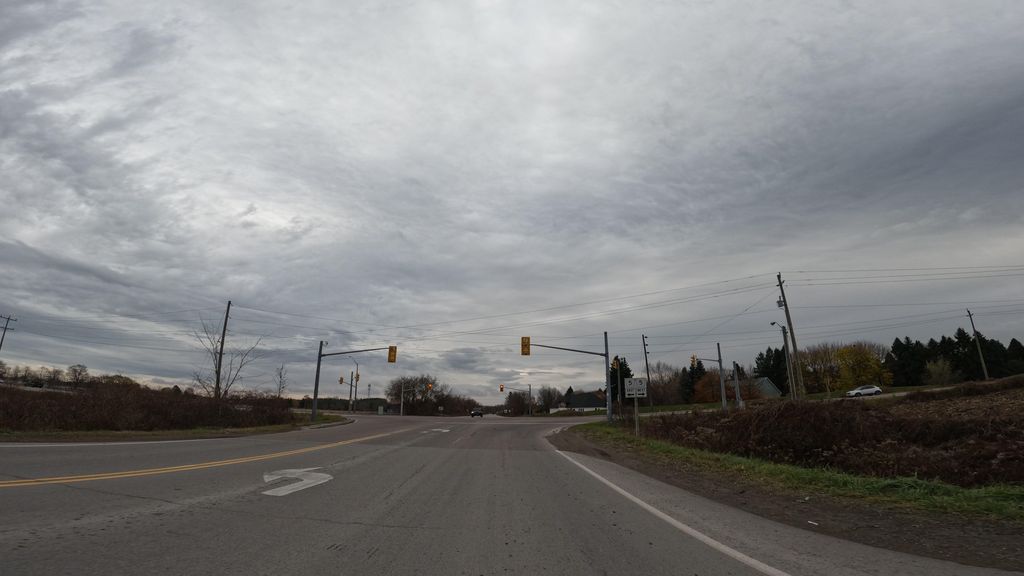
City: hamilton